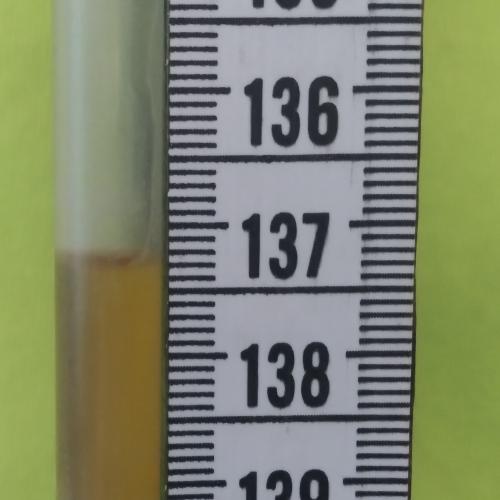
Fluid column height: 137.3 cm